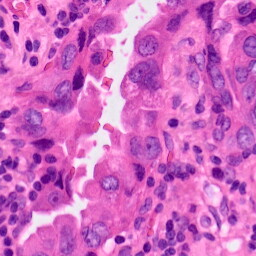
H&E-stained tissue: Lung